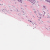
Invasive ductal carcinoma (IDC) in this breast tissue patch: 1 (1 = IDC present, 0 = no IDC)